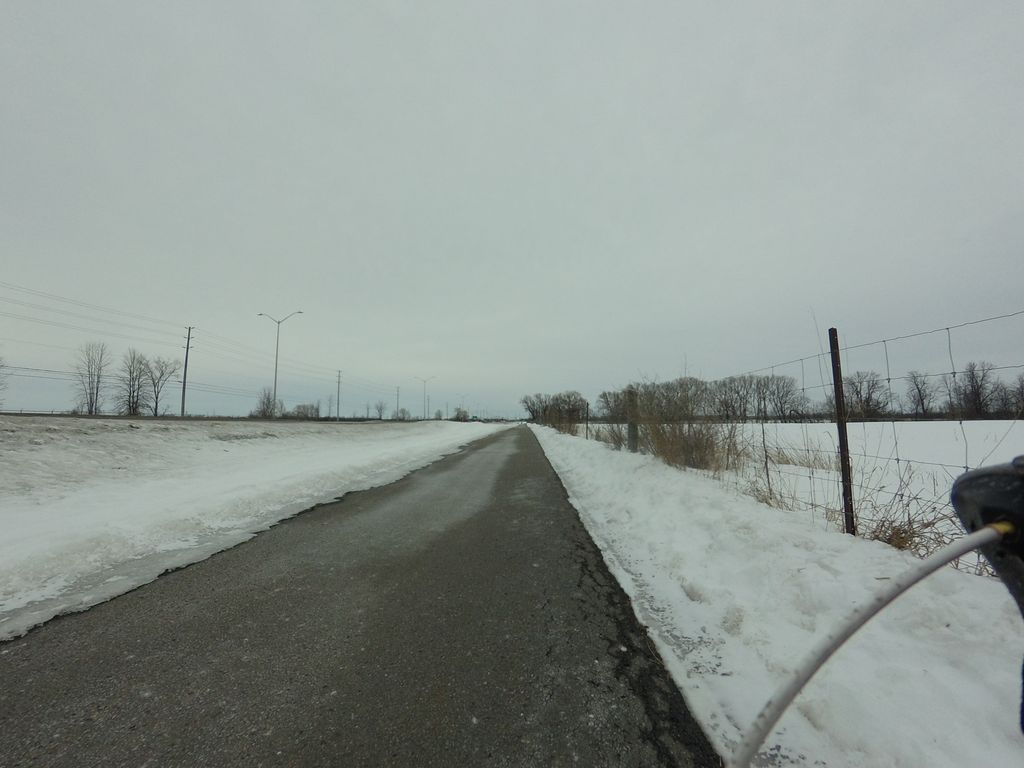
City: ottawa-gatineau